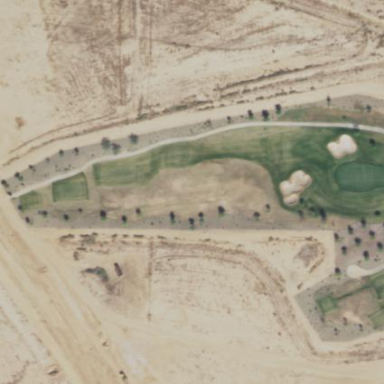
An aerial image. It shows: Golf rough area.